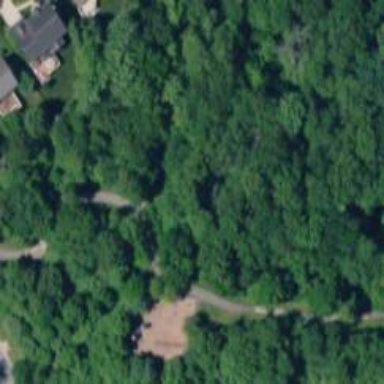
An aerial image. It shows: Asphalt path with excellent trail visibility.